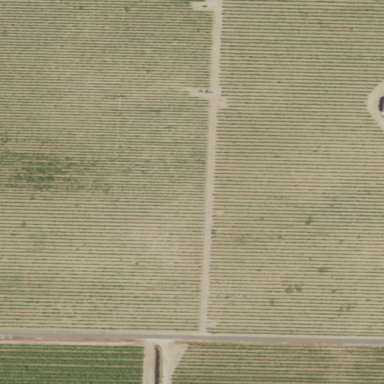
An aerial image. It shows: Beautiful vineyard in the countryside.